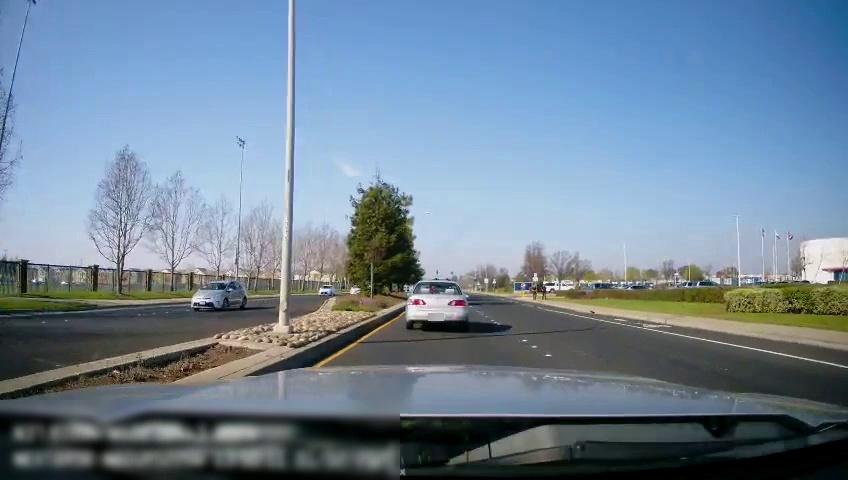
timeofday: Day
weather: Sunny
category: Drivable Space
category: Drivable Space
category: Vehicles | Car
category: Vehicles | Car
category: Vehicles | Car
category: Vehicles | Truck
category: Pedestrians
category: Pedestrians
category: Vehicles | Car
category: Lanes | Current Lane
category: Lanes | Current Lane
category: Lanes | Alternate Lane